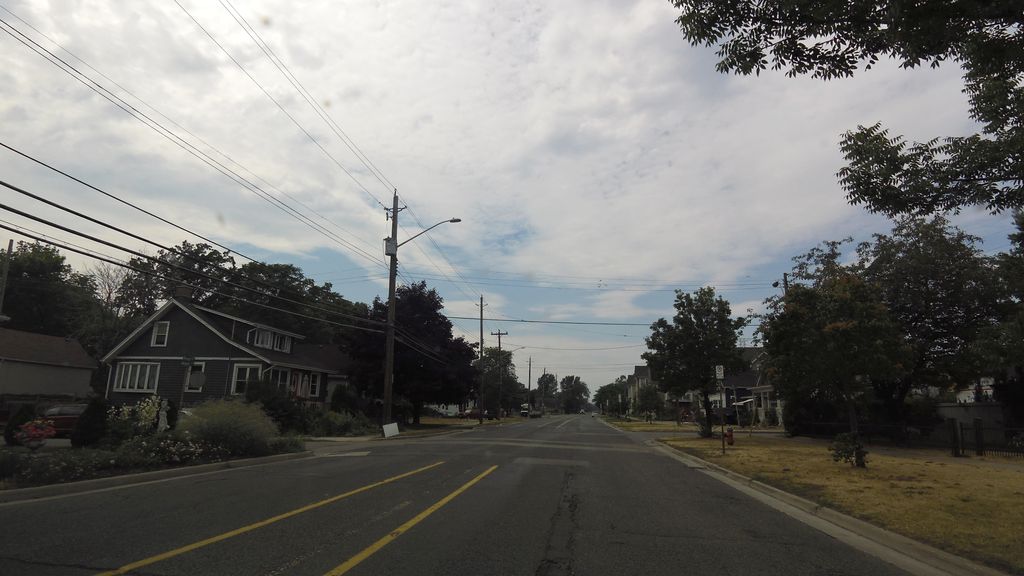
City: hamilton